Question: When I save a 'DateTimeOffest' in my project settings, I'm losing some precision :

The first variable is the original value, before serialization.
The second is the value after Deserialization.
In fact my variable is serialized like this in the config file :
'''
<?xml version="1.0" encoding="utf-8"?>
<configuration>
<userSettings>
<MyApp.Properties.Settings>
[...]
<setting name="LatestCheckTimestamp" serializeAs="String">
<value>02/22/2013 14:39:06 +00:00</value>
</setting>
[...]
</MyApp.Properties.Settings>
</userSettings>
</configuration>
'''
I know I can use some workaround, for example by storing the Ticks and the offset value or something like that, but I d'like to know if there's not a better way.
:
More info : I'm using the standard Visual Studio project settings to store my value :
'''
MyApp.Settings.Default.LatestCheckTimestamp = initialLatestCheckTimestamp;
MyApp.Settings.Default.Save();
'''
'MyApp.Settings' is the class generated by Visual studio when you edit settings in the project properties page.
:
Base on the answer of Matt Johnson, this is what I did :
1. Renamed the setting from LatestCheckTimestamp to LatestCheckTimestampString but not in my code
2. Added the following Wrapper in an independent file to complete the partial class Settings :
.
'''
public DateTimeOffset LatestCheckTimestamp
{
get { return DateTimeOffset.Parse(LatestCheckTimestampString); }
set { LatestCheckTimestampString = value.ToString("o"); }
}
'''
The new config file now looks like :
'''
<configuration>
<userSettings>
<MyApp.Properties.Settings>
[...]
<setting name="LatestCheckTimestampString" serializeAs="String">
<value>2013-02-22T16:54:04.<PHONE>+00:00</value>
</setting>
</MyApp.Properties.Settings>
</userSettings>
</configuration>
'''
... and my code still is
'''
MyApp.Settings.Default.LatestCheckTimestamp = initialLatestCheckTimestamp;
MyApp.Settings.Default.Save();
'''
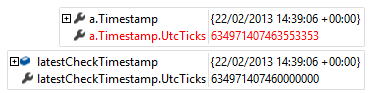
Answer: The most reliable way to serialize a 'DateTimeOffset' is with the <URL>, which is specified with the '"o"' standard serialization string.
This uses the <URL> standard, which is highly interoperable with other systems, languages, frameworks, etc. Your value would look like this: '2013-02-22T14:39:06.<PHONE>+00:00'.
.Net will store fractional seconds to 7 decimals with this format.
If you can show some code of how you are storing and retrieving your app setting, I can show you where to specify the format string. In most cases, its simply '.ToString("o")'.